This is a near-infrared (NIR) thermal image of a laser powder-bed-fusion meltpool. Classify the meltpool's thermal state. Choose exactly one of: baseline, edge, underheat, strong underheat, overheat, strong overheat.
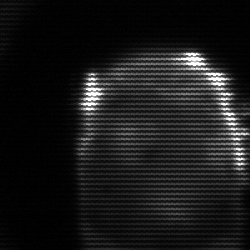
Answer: baseline